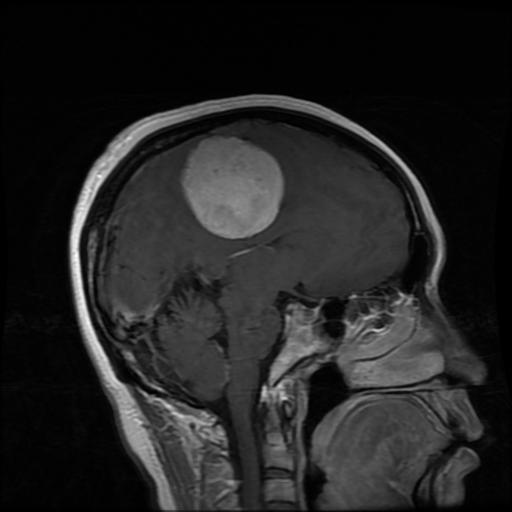
Label: meningioma